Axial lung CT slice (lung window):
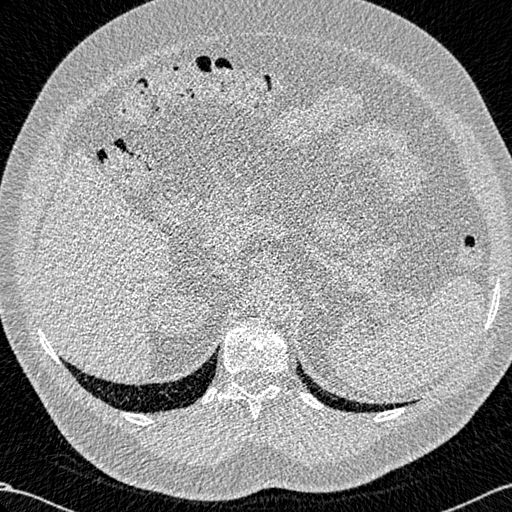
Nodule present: no